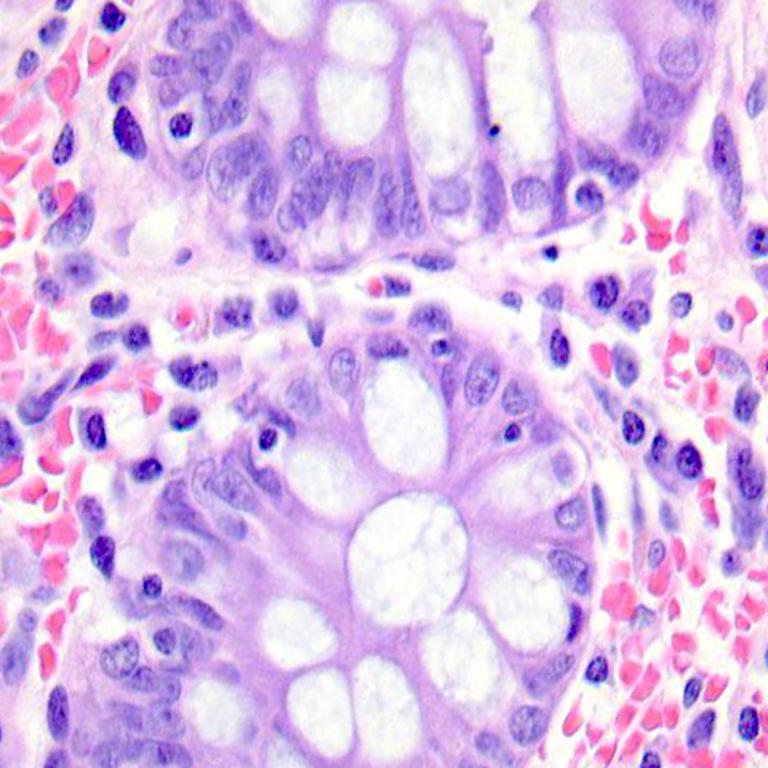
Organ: colon
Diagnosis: benign